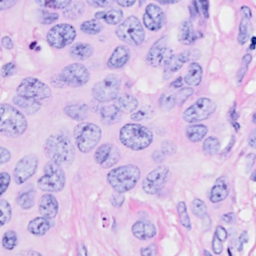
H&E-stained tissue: Breast